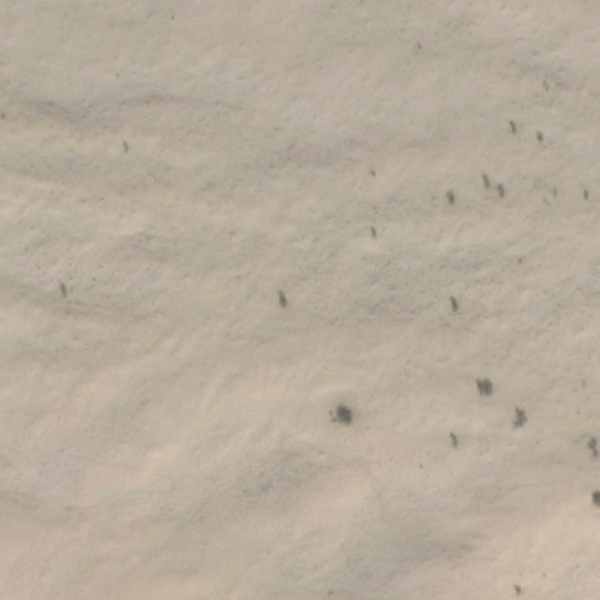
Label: Desert